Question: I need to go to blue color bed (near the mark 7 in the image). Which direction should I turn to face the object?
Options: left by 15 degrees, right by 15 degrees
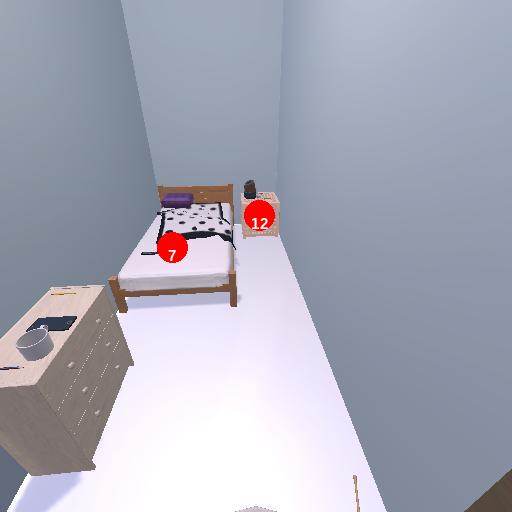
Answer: left by 15 degrees